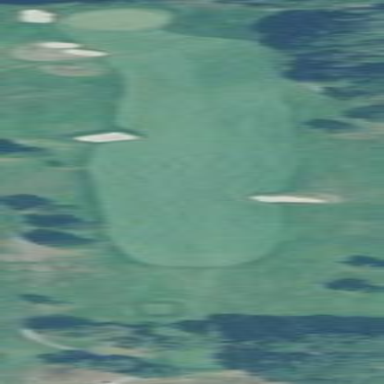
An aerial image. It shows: Golf pitch.